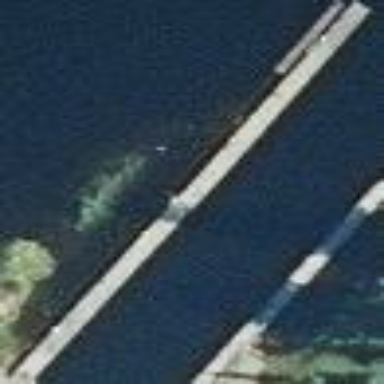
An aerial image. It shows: Man-made pier.